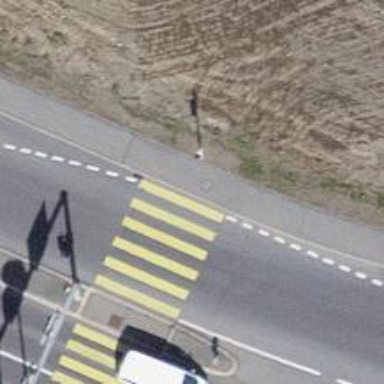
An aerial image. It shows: Kerb serving as barrier.